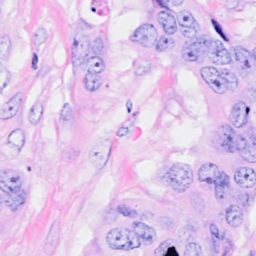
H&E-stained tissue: Breast